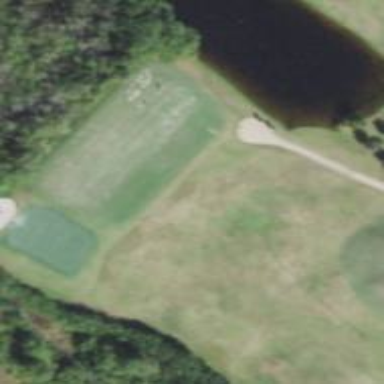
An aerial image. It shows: Grass area designated as golf tee.